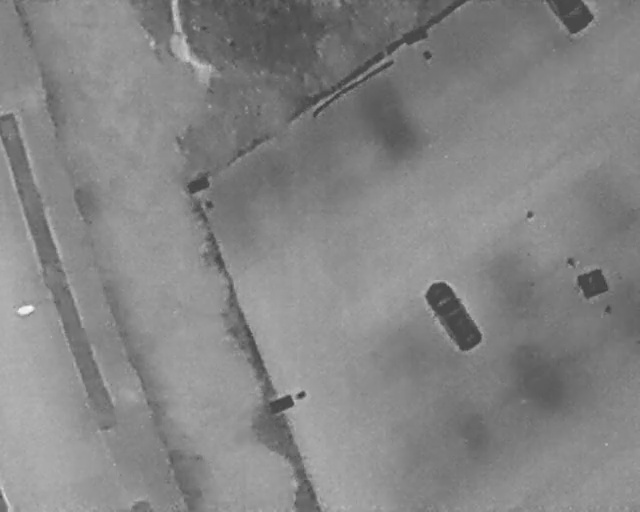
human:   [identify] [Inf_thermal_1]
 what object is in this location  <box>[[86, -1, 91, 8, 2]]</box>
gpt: <ref>1 medium car at the top right</ref>